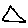
Label: triangle